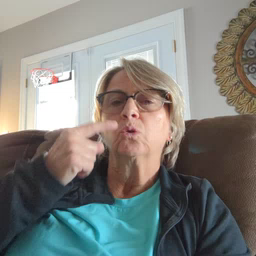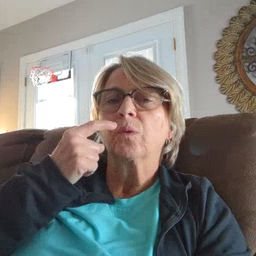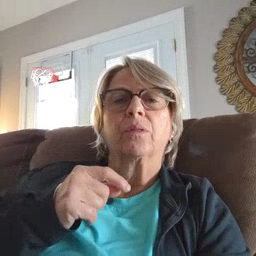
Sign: tooth